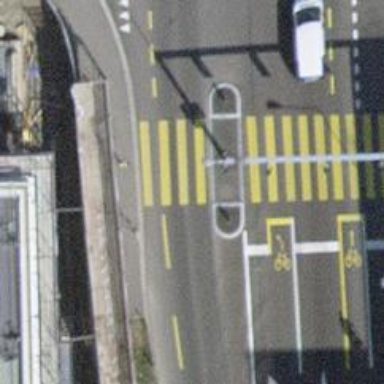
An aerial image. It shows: Road with traffic signals and zebra crossing with traffic signals.